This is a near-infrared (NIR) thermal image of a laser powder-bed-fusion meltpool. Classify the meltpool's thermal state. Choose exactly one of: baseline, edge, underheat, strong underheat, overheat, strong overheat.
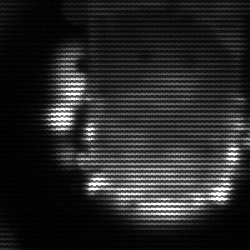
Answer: baseline